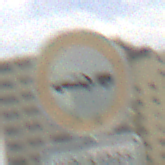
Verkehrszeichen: VerbotPersonenkraftwagenMitAnhaenger
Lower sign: ZeitangabenMitBeschraenkungAufWochentage7
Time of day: MorningAfternoon
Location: Outdoor (Suburban)
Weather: PartlyCloudy
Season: NotSpecified
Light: Natural